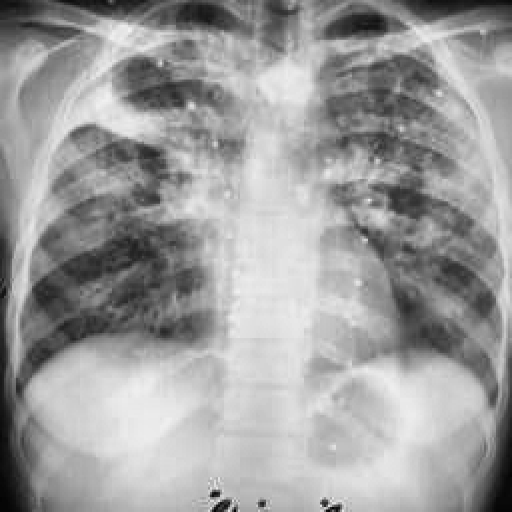
Finding: TUBERCULOSIS